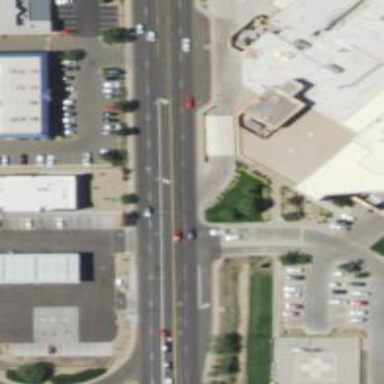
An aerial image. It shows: Marked crossing on road with stop.